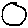
Label: circle